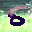
Label: 5